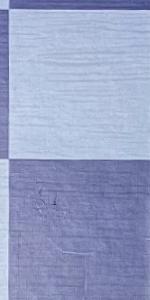
Label: Empty